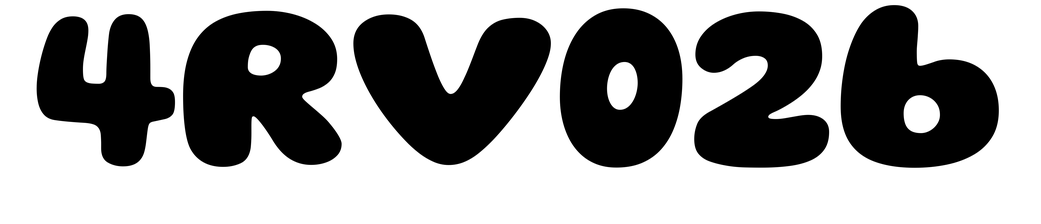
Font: Gluten_ExtraBold